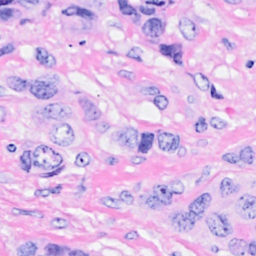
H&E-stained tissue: Breast